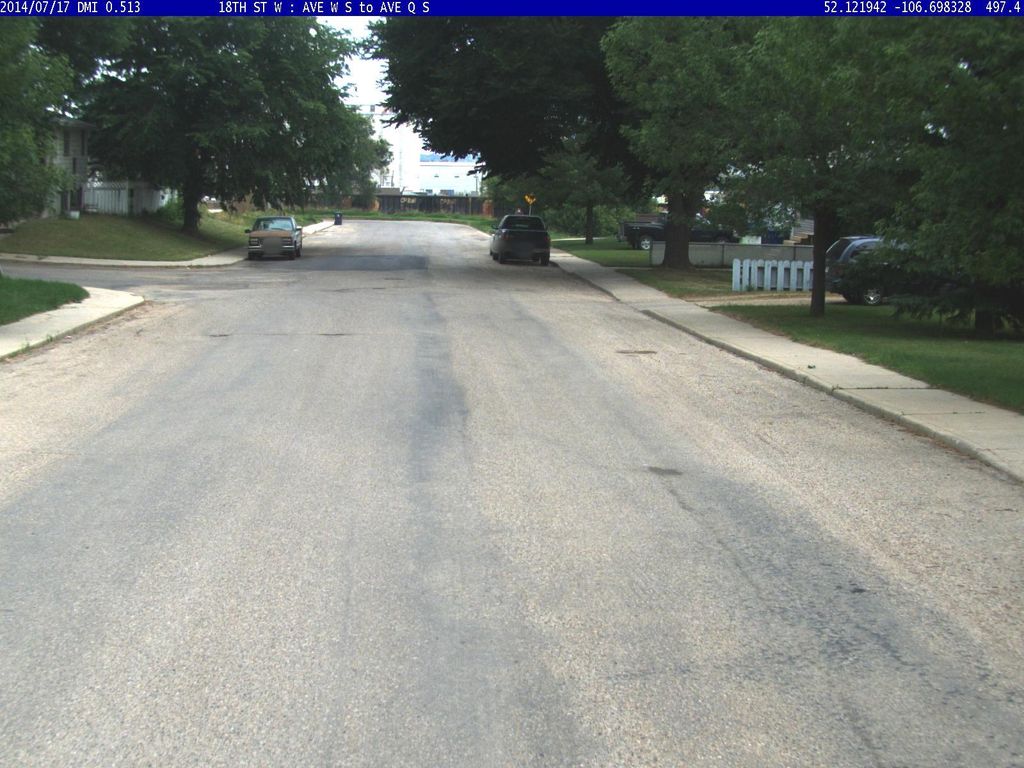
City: saskatoon